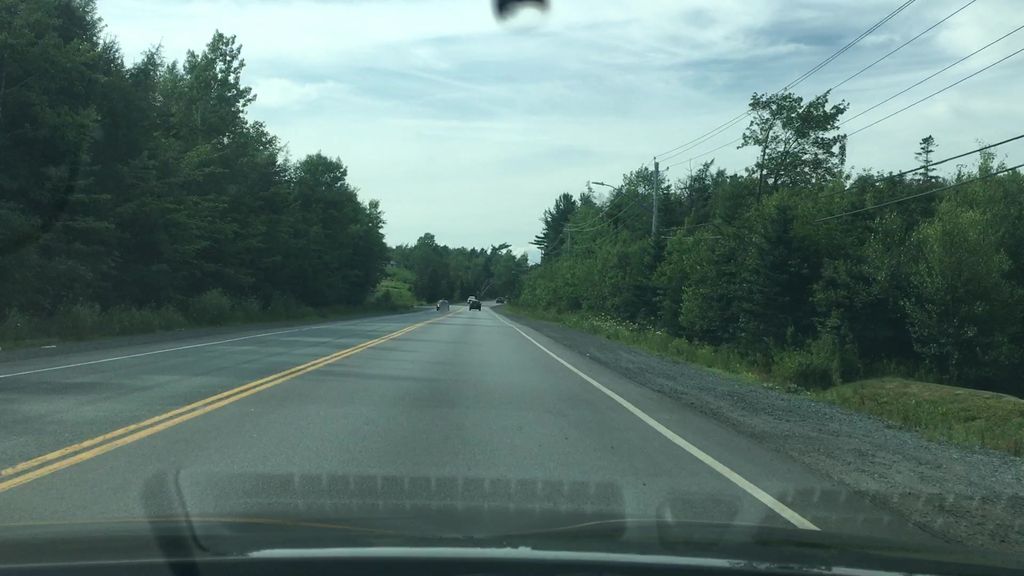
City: halifax